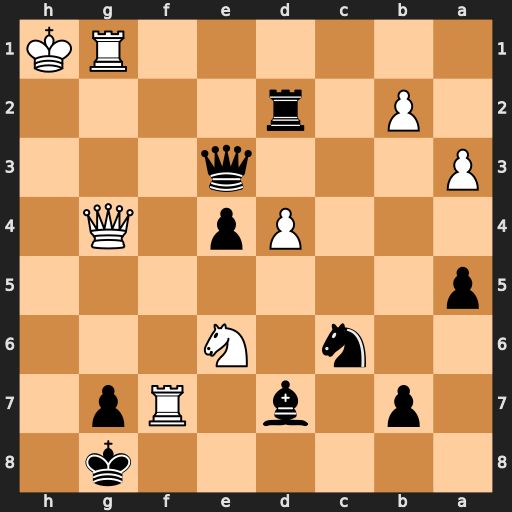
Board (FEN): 6k1/1p1b1Rp1/2n1N3/p7/3Pp1Q1/P3q3/1P1r4/6RK
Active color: b
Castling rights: -
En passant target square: -
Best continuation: Qh6+ Qh5 Qxh5#